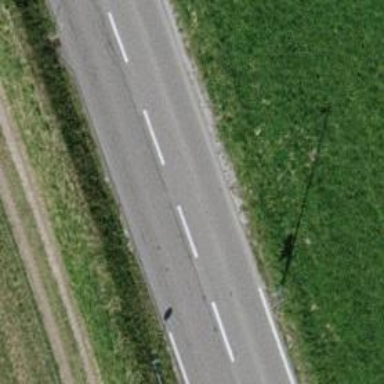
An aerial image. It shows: Secondary road.